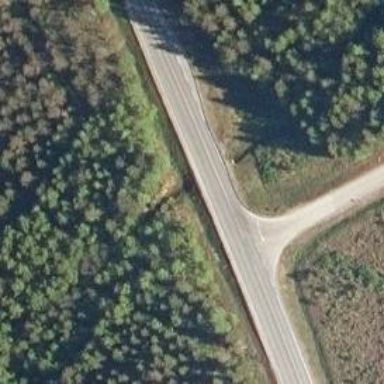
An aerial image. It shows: Trunk highway bridge with asphalt surface.